Question: I have a function that will create two dates using the result of an input with <URL> and I need to compare both of them.
But my first value ('rtime') always gives an invalid date. Where am I wrong?
Note: 'stime' is not editable, the user only uses the DateTime Picker for 'rtime' field.
'''
var stime = '28/11/2017 09:18:52';
var rtime = '04/12/2017 10:16:34';
var lastReturn = new Date(rtime);
var lastOut = new Date(stime);
if (lastReturn >= lastOut) {
console.log("This date is after than the other!");
}
console.log(rtime);
console.log(stime);
console.log(lastReturn);
console.log(lastOut);
'''
This result shows that 'LastOut' is an invalid date:

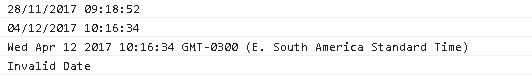
Answer: The format must be month/day/year, not day/month/year
That why you get invallid date on 28/11/2017 09:18:52 because there isn't a 28th month.
'''
console.log(new Date('28/11/2017 09:18:52'))
console.log(new Date('11/28/2017 09:18:52'))
'''